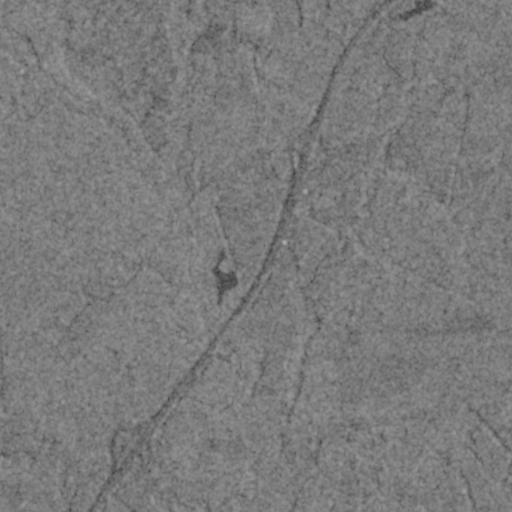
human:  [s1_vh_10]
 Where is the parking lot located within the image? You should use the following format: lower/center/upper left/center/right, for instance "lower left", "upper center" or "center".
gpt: The parking lot is located in the center of the image.
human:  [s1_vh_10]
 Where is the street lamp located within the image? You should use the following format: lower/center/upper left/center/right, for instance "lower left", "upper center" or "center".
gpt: The street lamp is located in the lower left of the image.
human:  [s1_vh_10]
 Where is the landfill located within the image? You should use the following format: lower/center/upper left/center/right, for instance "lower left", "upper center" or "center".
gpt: There is no landfill in the image.

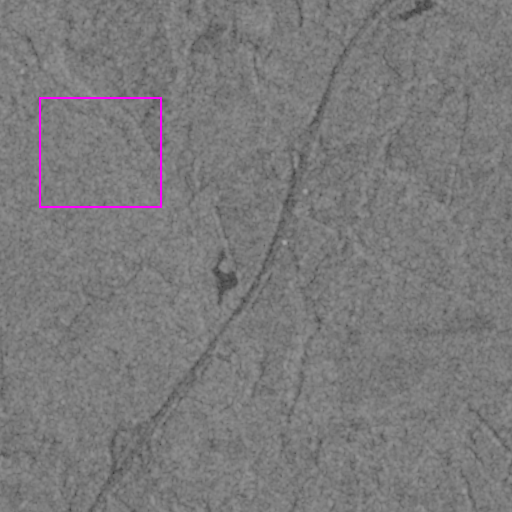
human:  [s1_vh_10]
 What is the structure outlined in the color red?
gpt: There is no red outline.
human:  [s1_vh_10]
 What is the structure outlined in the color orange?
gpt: There is no structure outlined in orange.